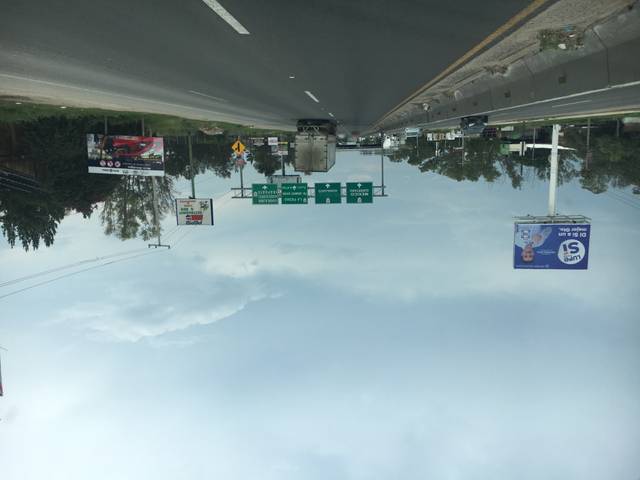
Region: Mexico
Coordinates: 21.058, -101.58